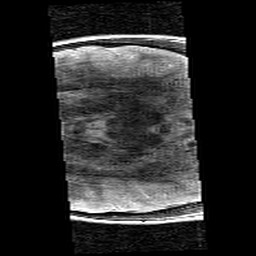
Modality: T2w
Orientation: axial
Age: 11
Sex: male
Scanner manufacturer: siemens
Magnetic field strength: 3 T
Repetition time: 9.23 s
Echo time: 0.067 s